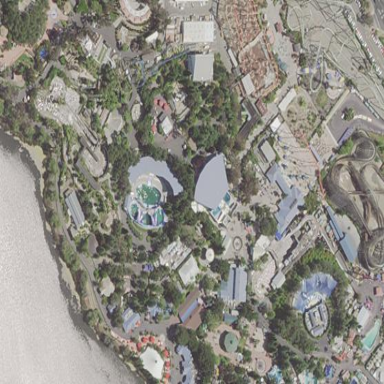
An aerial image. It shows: Theme park.